Question: After opening storyboard, xCode changed size of view by itself
it look like this

Every time value is rise up. Does anybody know how fix it?
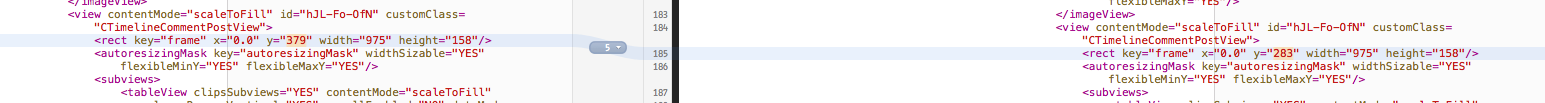
Answer: Checkout size of superView it must be bigger then size of subviews. This bug was fixed in other xCode versions